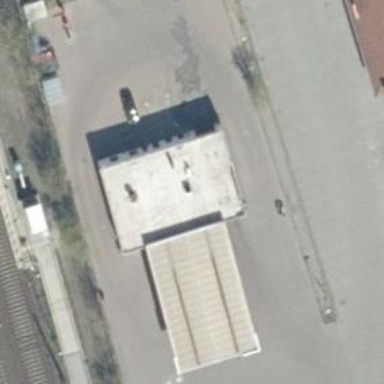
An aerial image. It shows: Fuel station.